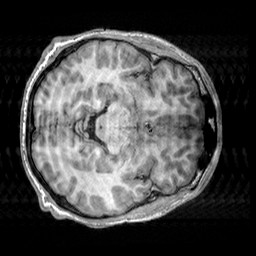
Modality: T1w
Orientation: axial
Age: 31
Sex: male
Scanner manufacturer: siemens
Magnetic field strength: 3 T
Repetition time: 2.3 s
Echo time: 0.00303 s